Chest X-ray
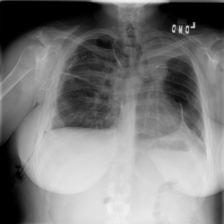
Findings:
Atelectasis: negative
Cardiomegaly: negative
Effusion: negative
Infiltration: negative
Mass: positive
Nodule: negative
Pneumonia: negative
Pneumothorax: positive
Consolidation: negative
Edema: negative
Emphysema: negative
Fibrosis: negative
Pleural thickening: positive
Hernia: negative